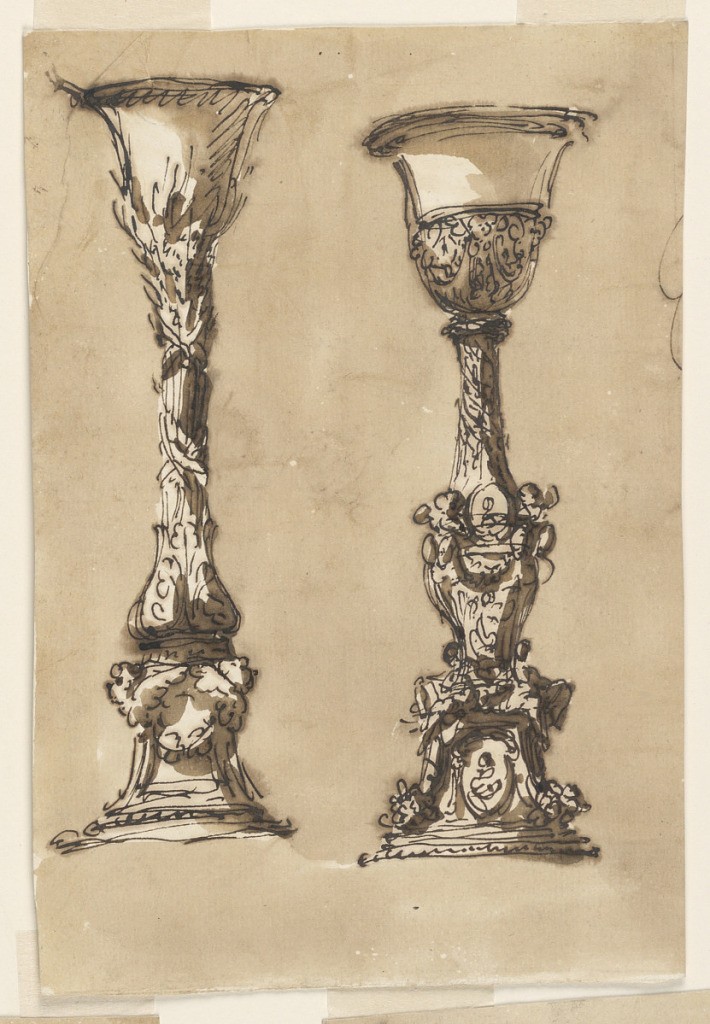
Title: Two chalices
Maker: Giuseppe Barberi, Italian, 1746–1809
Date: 1780–1790
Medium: Pen and brown ink, brush and brown wash on off-white laid paper, lined
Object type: Drawing
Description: At left, a variation of 1901-39-1165. 1) The pedestal is decorated with festoons supported by cherubim at the corners. The stem is slimmer, the bowl without the upper motif. At right: the pedestal is angular, with inverse cornucopiae at the edges. In the front is an oval medallion. Above upon the corners sit figures. The stem has the shape of a baluster with a band above the spot with the biggest diameter. Upon it sit two angels supporting an oval medallion. The are connected by a festoon. The lower part of the bowl is decorated with festoons, supported by cherubim. Usual background.